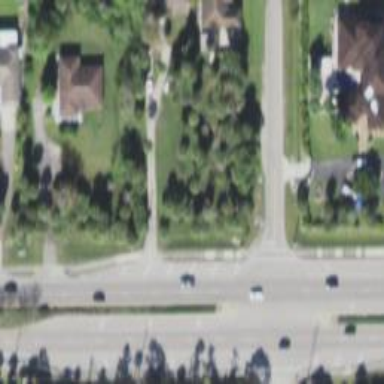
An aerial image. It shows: Driveway.